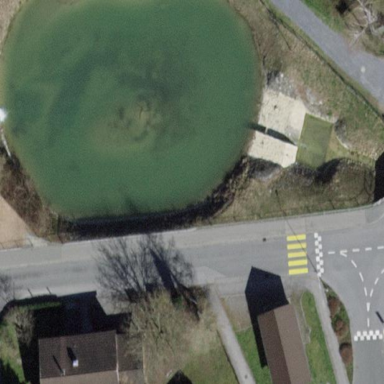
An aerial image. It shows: Pond surrounded by natural water.